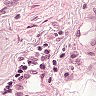
Metastatic tissue present: no